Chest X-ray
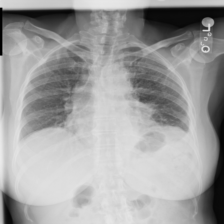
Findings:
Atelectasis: negative
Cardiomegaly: negative
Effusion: negative
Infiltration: negative
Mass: negative
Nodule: negative
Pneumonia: negative
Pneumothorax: negative
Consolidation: negative
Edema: negative
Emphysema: negative
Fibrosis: negative
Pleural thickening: negative
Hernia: negative